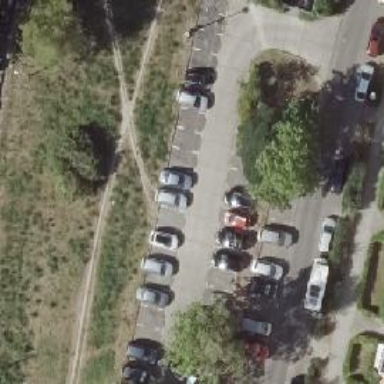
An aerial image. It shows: Parking aisle with concrete surface.